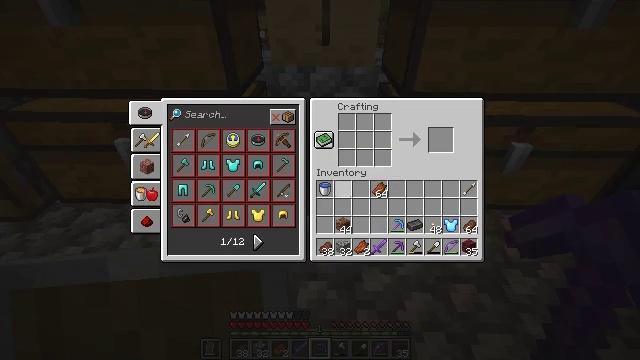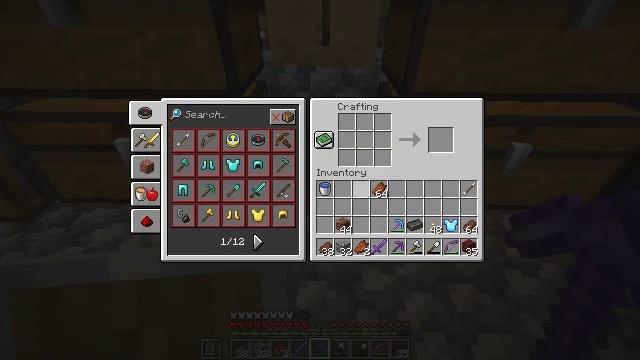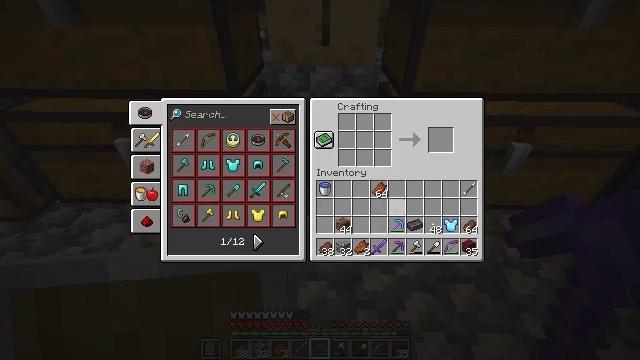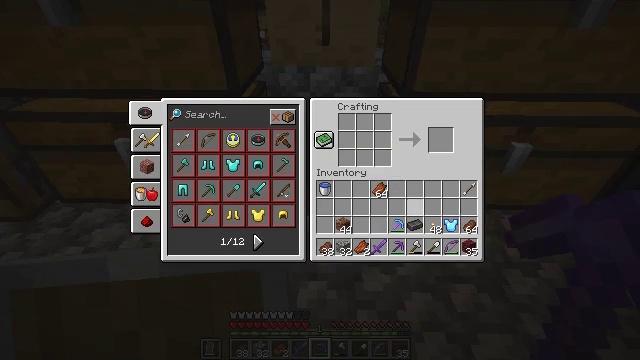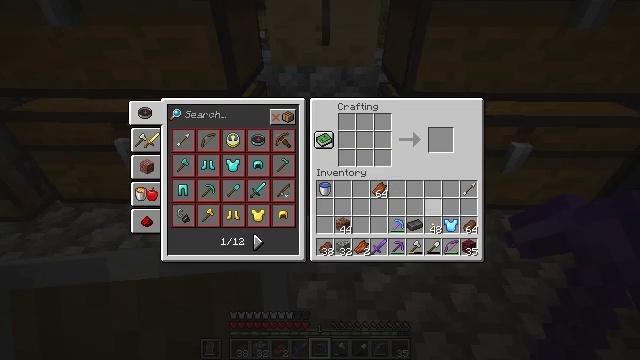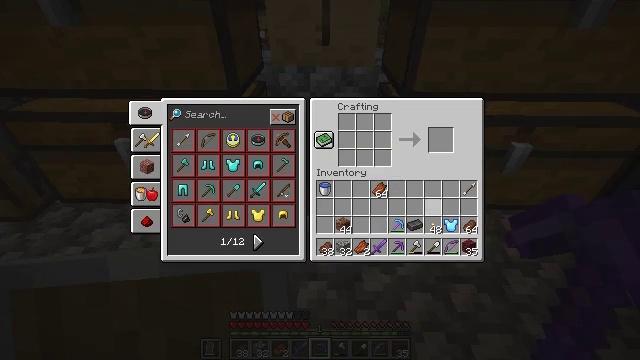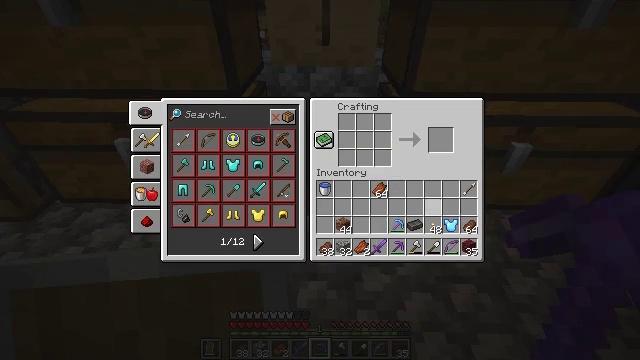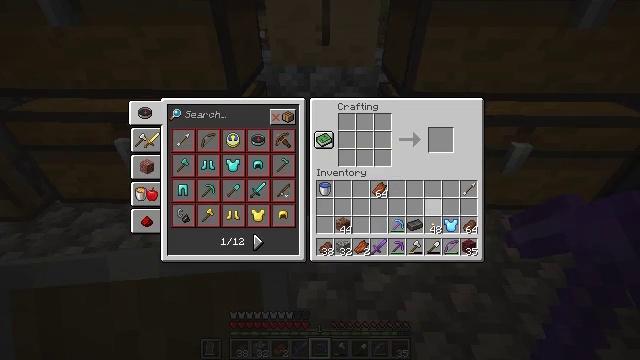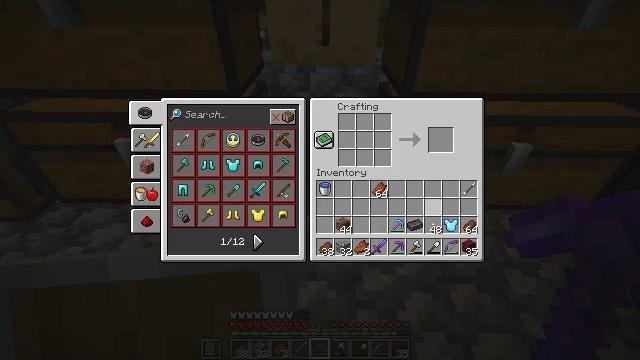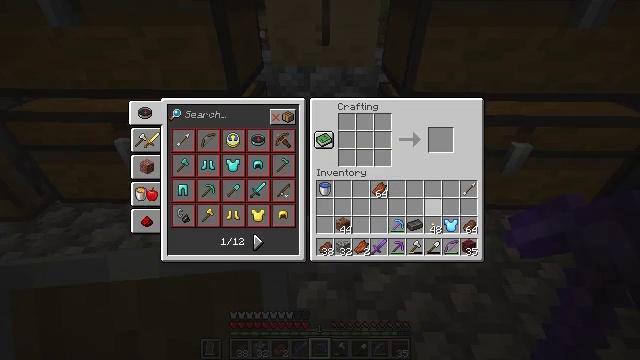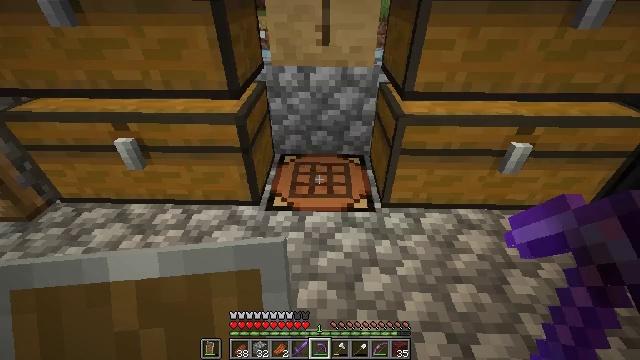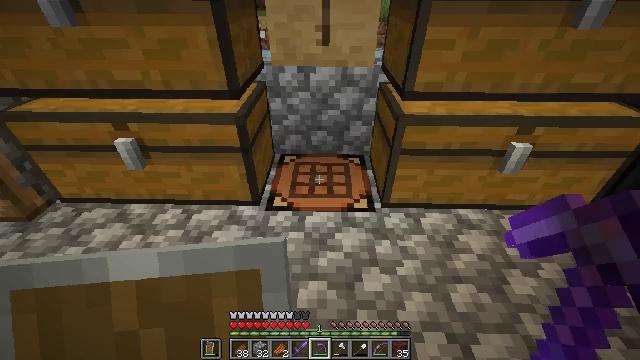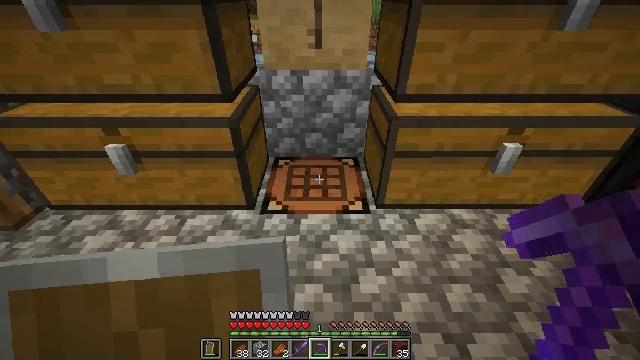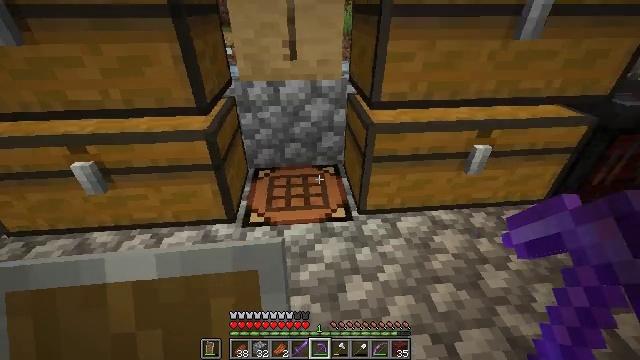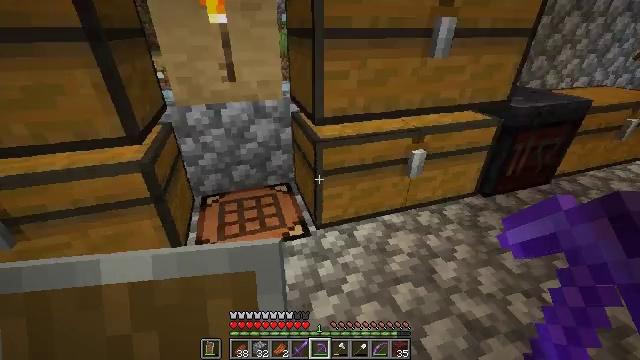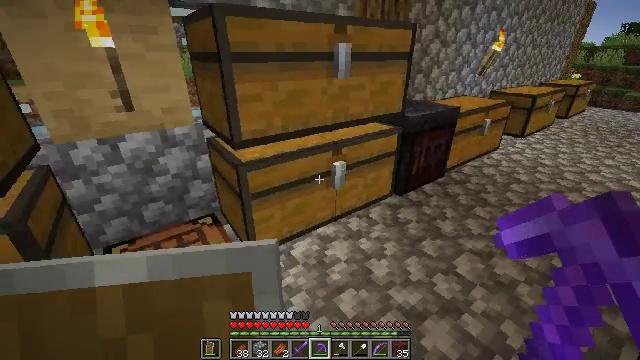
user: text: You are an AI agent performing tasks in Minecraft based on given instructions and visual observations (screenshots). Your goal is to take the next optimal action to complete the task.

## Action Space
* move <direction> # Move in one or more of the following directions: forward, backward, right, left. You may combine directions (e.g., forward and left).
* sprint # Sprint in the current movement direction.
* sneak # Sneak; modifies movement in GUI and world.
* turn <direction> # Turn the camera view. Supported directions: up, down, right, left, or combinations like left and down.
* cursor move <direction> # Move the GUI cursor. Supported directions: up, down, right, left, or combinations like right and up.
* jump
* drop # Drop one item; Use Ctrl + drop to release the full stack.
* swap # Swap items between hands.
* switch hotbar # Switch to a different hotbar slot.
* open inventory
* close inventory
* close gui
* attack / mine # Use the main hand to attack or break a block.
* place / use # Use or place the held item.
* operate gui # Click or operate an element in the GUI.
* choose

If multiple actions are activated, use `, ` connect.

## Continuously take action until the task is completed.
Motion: motion action
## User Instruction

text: Combine a diamond chestplate with a netherite ingot to make a netherite chestplate.
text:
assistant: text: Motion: turn right and down
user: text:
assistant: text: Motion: turn right and down
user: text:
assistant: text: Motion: turn right and down
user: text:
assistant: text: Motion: turn right
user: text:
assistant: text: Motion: no_op
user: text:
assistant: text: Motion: no_op
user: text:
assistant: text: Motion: no_op
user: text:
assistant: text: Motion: no_op
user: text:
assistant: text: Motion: no_op
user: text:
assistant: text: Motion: close inventory
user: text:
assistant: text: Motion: close inventory
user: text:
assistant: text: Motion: turn right, close inventory
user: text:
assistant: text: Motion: turn right and up
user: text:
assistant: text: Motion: turn right and up
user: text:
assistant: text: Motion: turn right and up
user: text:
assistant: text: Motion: move forward and move right, turn right and up
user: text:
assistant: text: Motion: move forward and move right, turn right
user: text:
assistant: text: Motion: move forward and move right
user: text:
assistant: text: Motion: move forward and move right
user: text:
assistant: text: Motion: move forward and move right
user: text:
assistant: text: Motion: no_op
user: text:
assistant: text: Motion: no_op
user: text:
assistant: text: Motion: no_op
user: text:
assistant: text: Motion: no_op
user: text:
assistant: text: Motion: turn right
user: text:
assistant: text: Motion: turn right
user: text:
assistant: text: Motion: use / place
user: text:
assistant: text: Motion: use / place
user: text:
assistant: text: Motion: use / place
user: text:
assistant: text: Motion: no_op